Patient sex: M
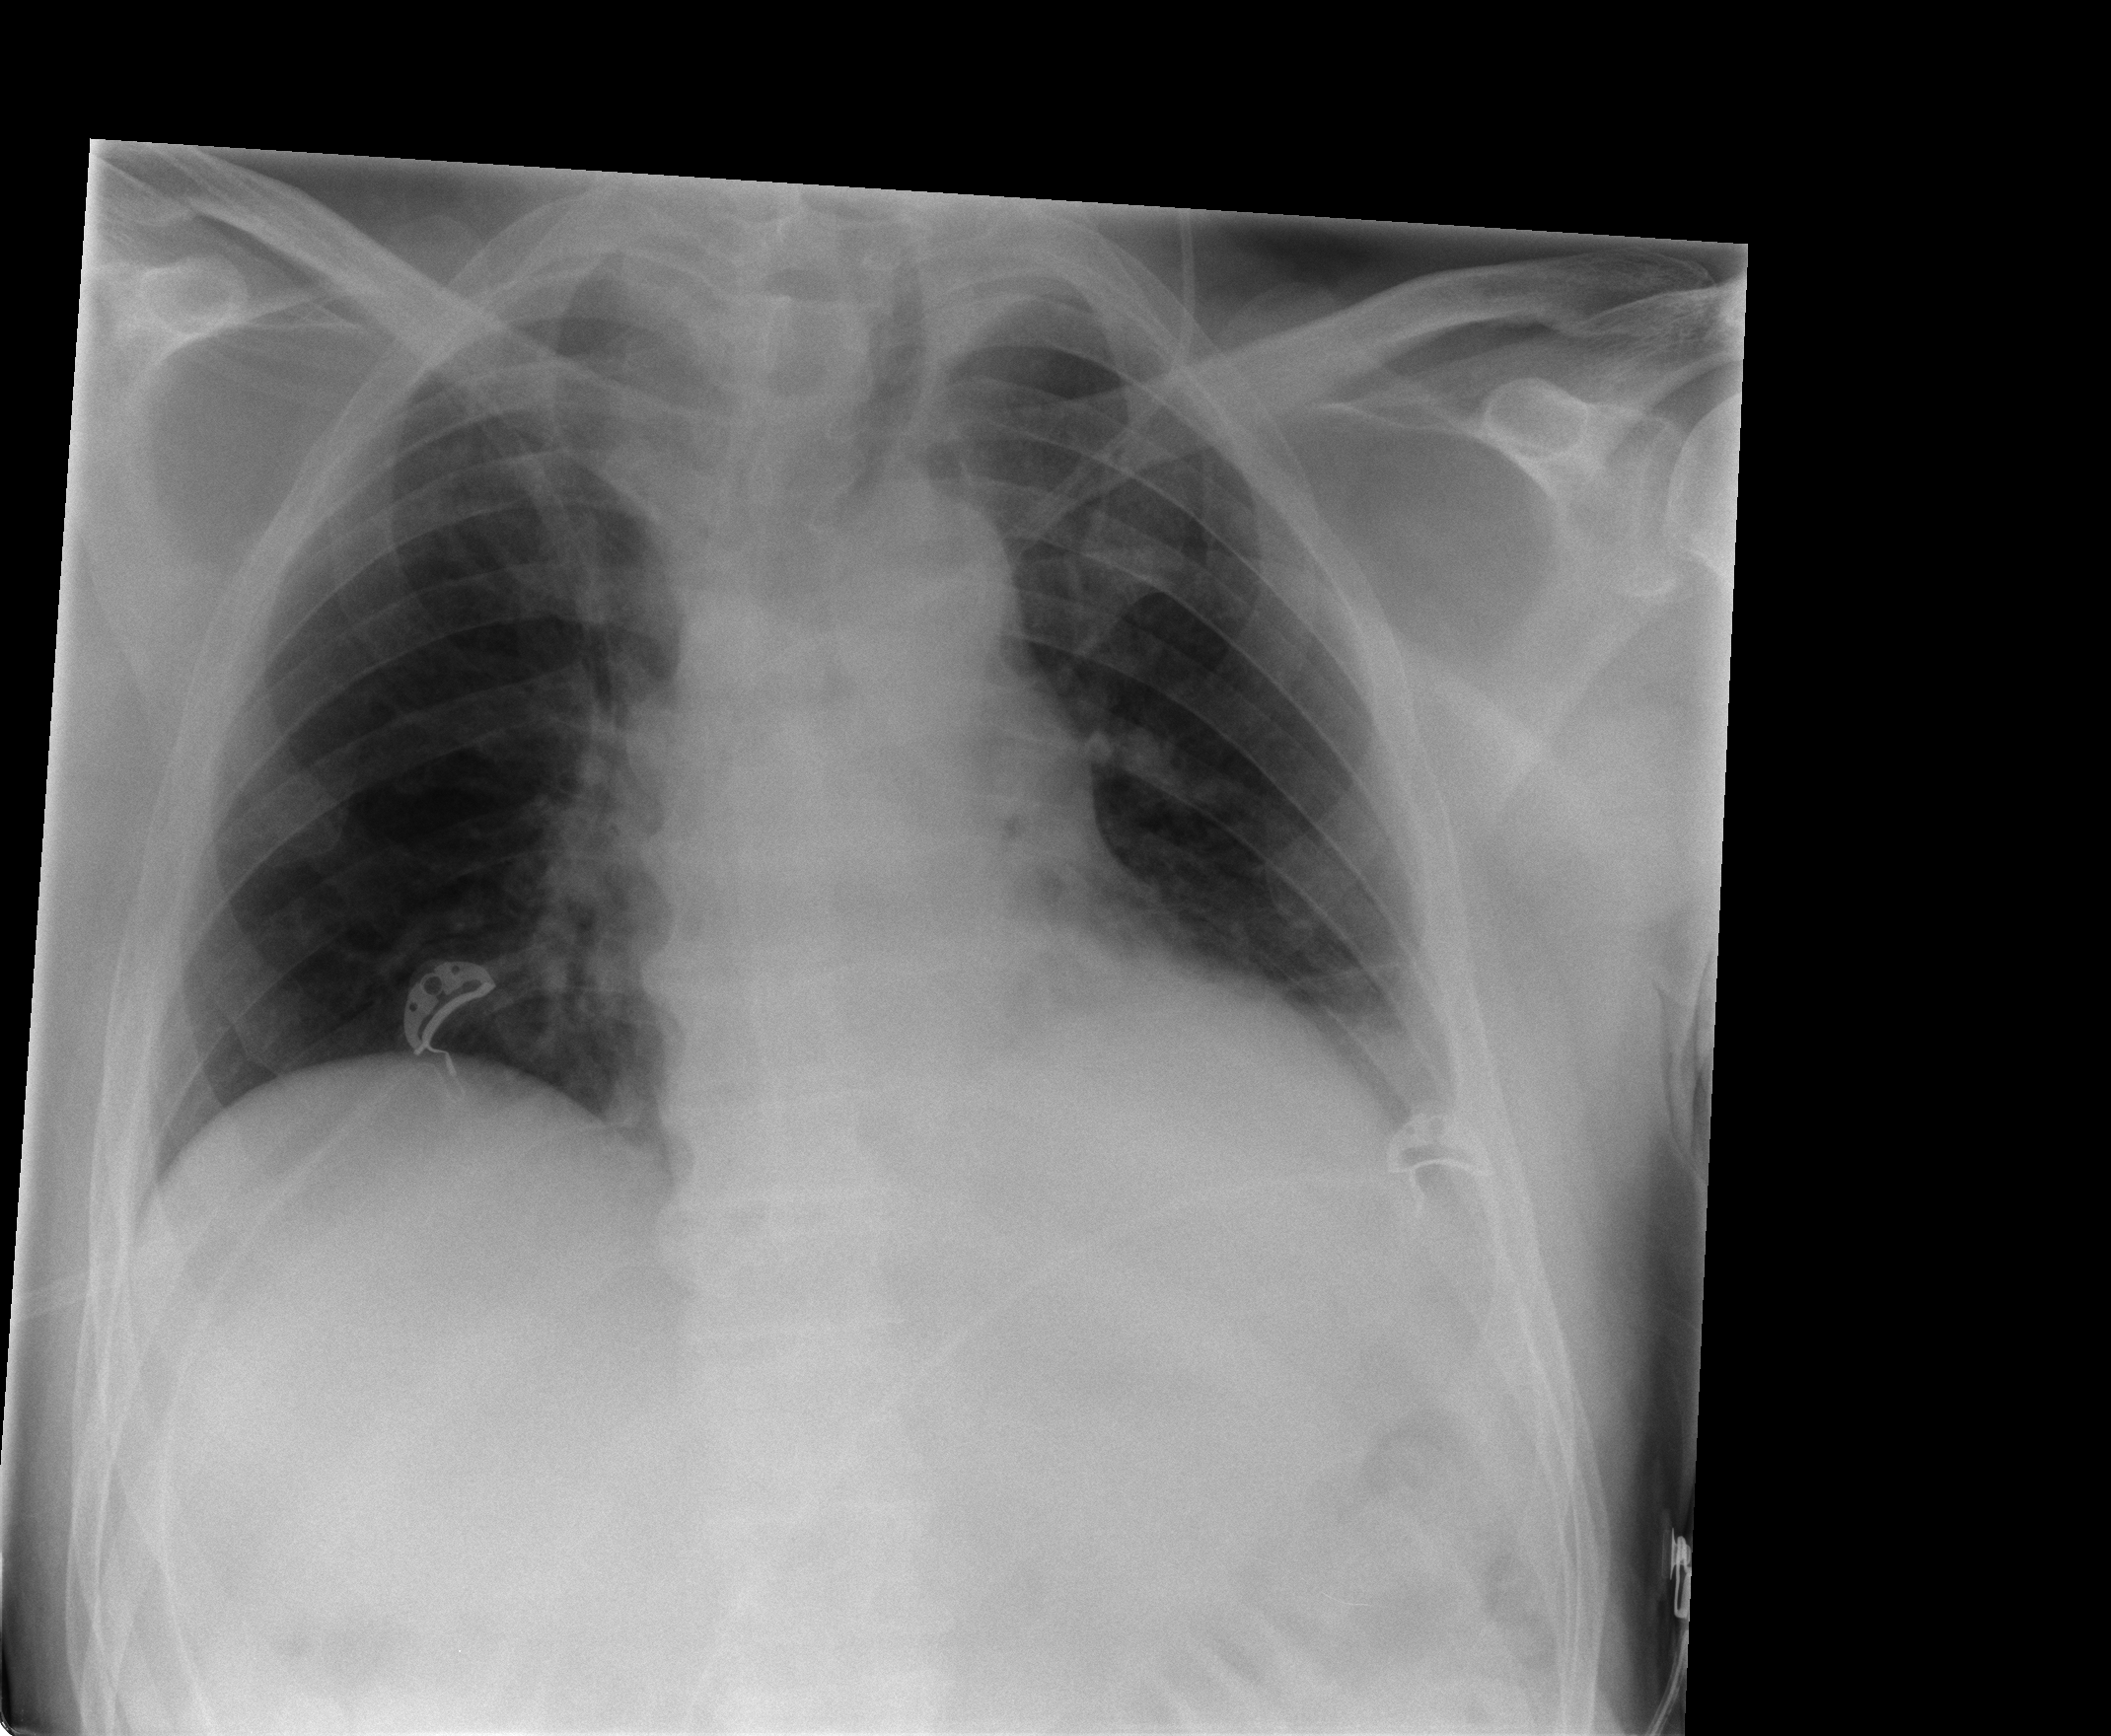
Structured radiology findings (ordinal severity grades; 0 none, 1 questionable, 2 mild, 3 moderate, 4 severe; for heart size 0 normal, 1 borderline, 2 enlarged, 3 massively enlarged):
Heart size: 2
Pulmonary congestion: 0
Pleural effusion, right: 0
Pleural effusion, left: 0
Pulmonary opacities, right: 0
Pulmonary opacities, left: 1
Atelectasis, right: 0
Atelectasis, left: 0